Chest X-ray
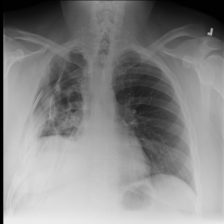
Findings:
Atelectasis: negative
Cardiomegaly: negative
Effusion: negative
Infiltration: positive
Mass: negative
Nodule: negative
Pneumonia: negative
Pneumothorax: negative
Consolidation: negative
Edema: negative
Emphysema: negative
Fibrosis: negative
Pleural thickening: negative
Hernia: negative